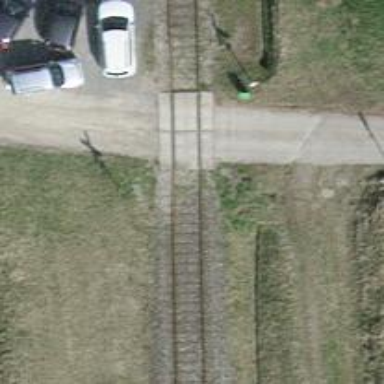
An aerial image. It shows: Level crossing along the railway.